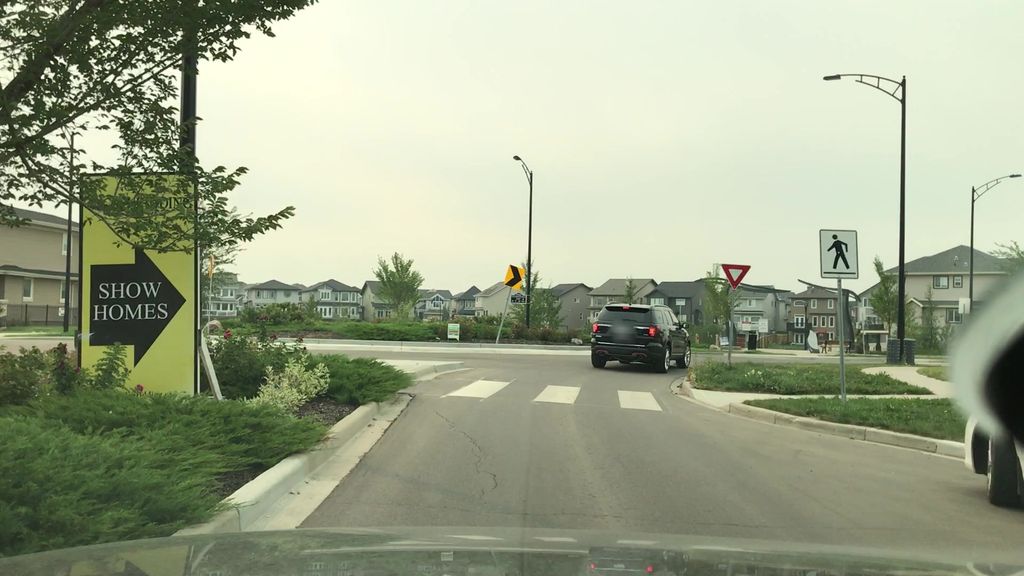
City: edmonton